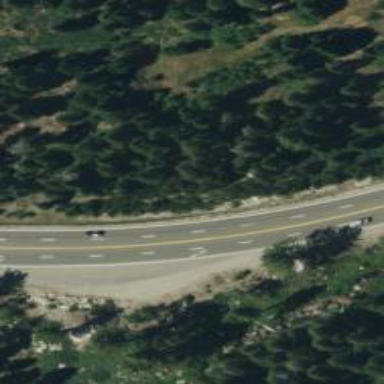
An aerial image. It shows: Asphalt trunk highway.